Question: I tried to solve this problem using some cases like reinstall sencha cmd, but didn't got solution still now.
See below screenshot of warnings.
---

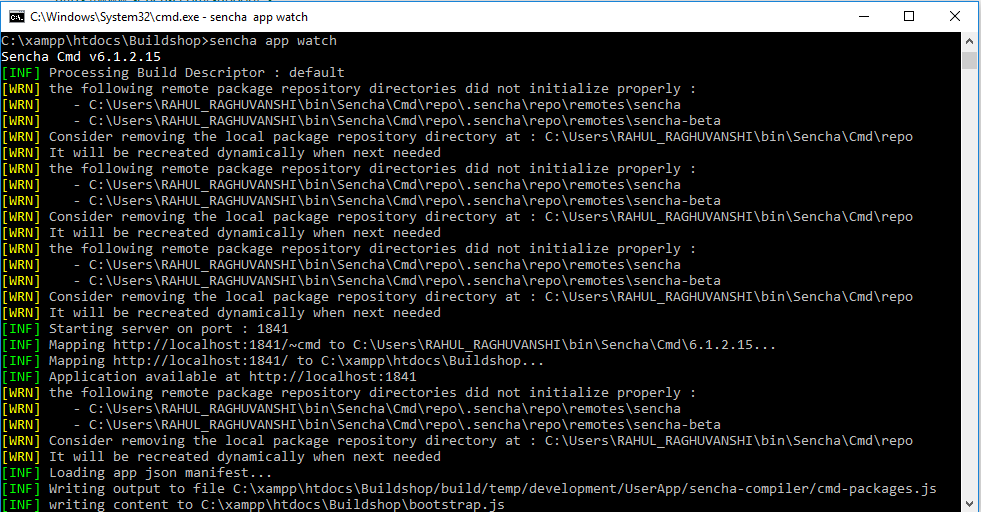
Answer: You could try the following:
- - 'sencha package repo remove <name>''sencha package repo remove sencha'
PS: Run 'sencha package repo' for more commands.